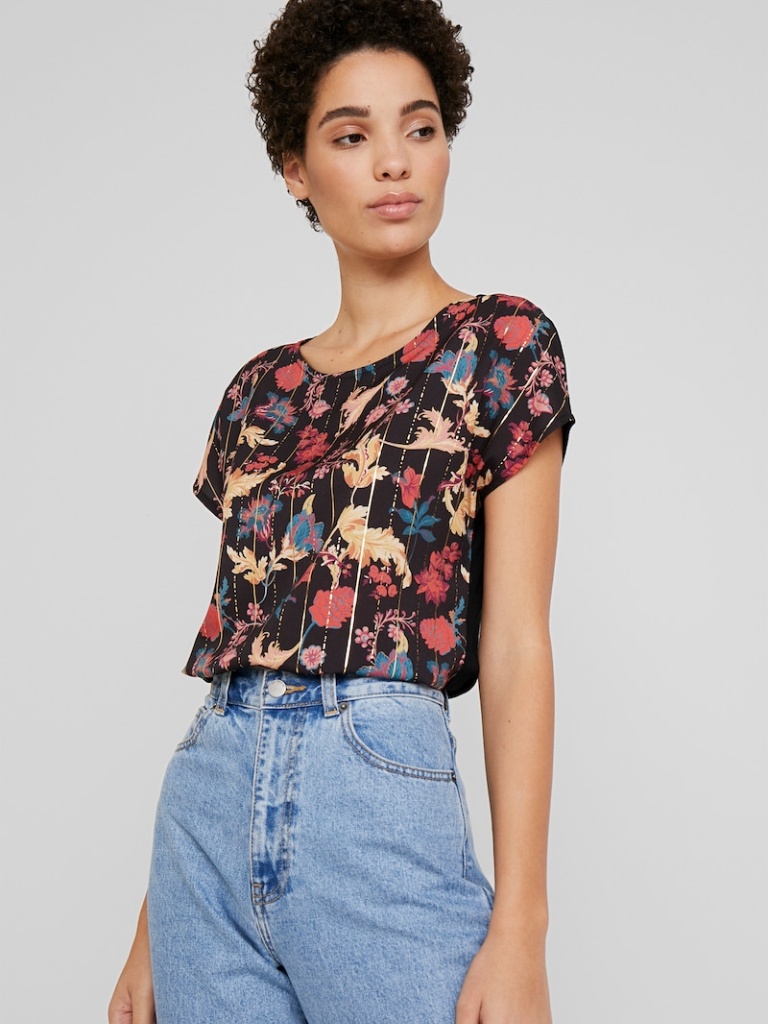
cotton relaxed short sleeve hip length Fully Tucked in crew blouse